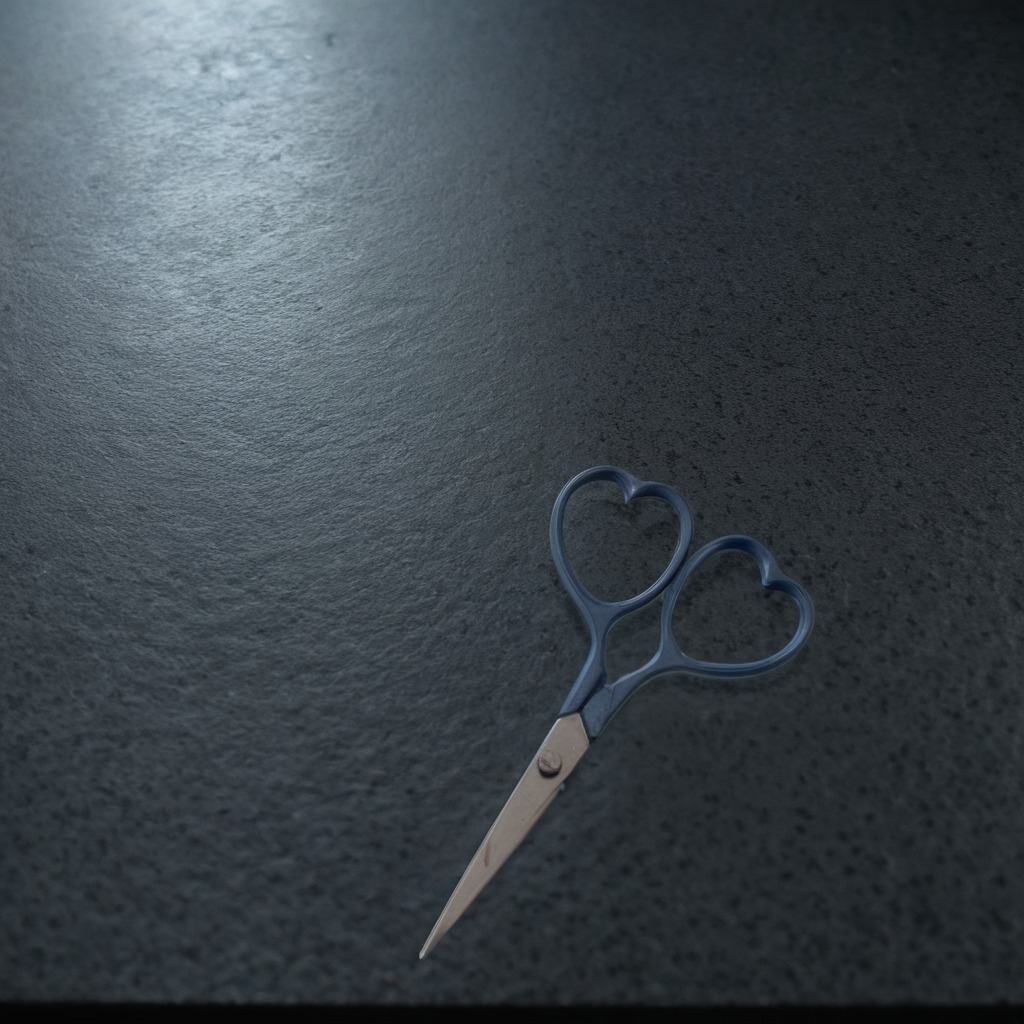
A scissor lies on the clean granite table inside a workshop at night dim ambient light soft shadows worn but